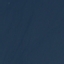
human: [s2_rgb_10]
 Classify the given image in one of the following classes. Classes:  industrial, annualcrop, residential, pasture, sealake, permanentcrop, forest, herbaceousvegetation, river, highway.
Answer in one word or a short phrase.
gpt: SeaLake